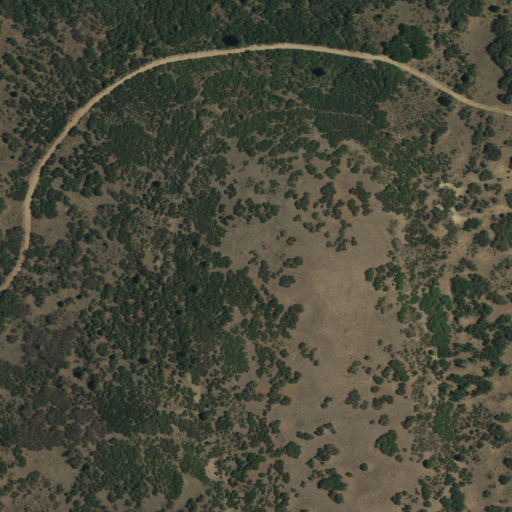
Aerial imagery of mountain in New Mexico named Loma Prado containing shrub, deciduous forest, and woody wetlands